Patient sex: M
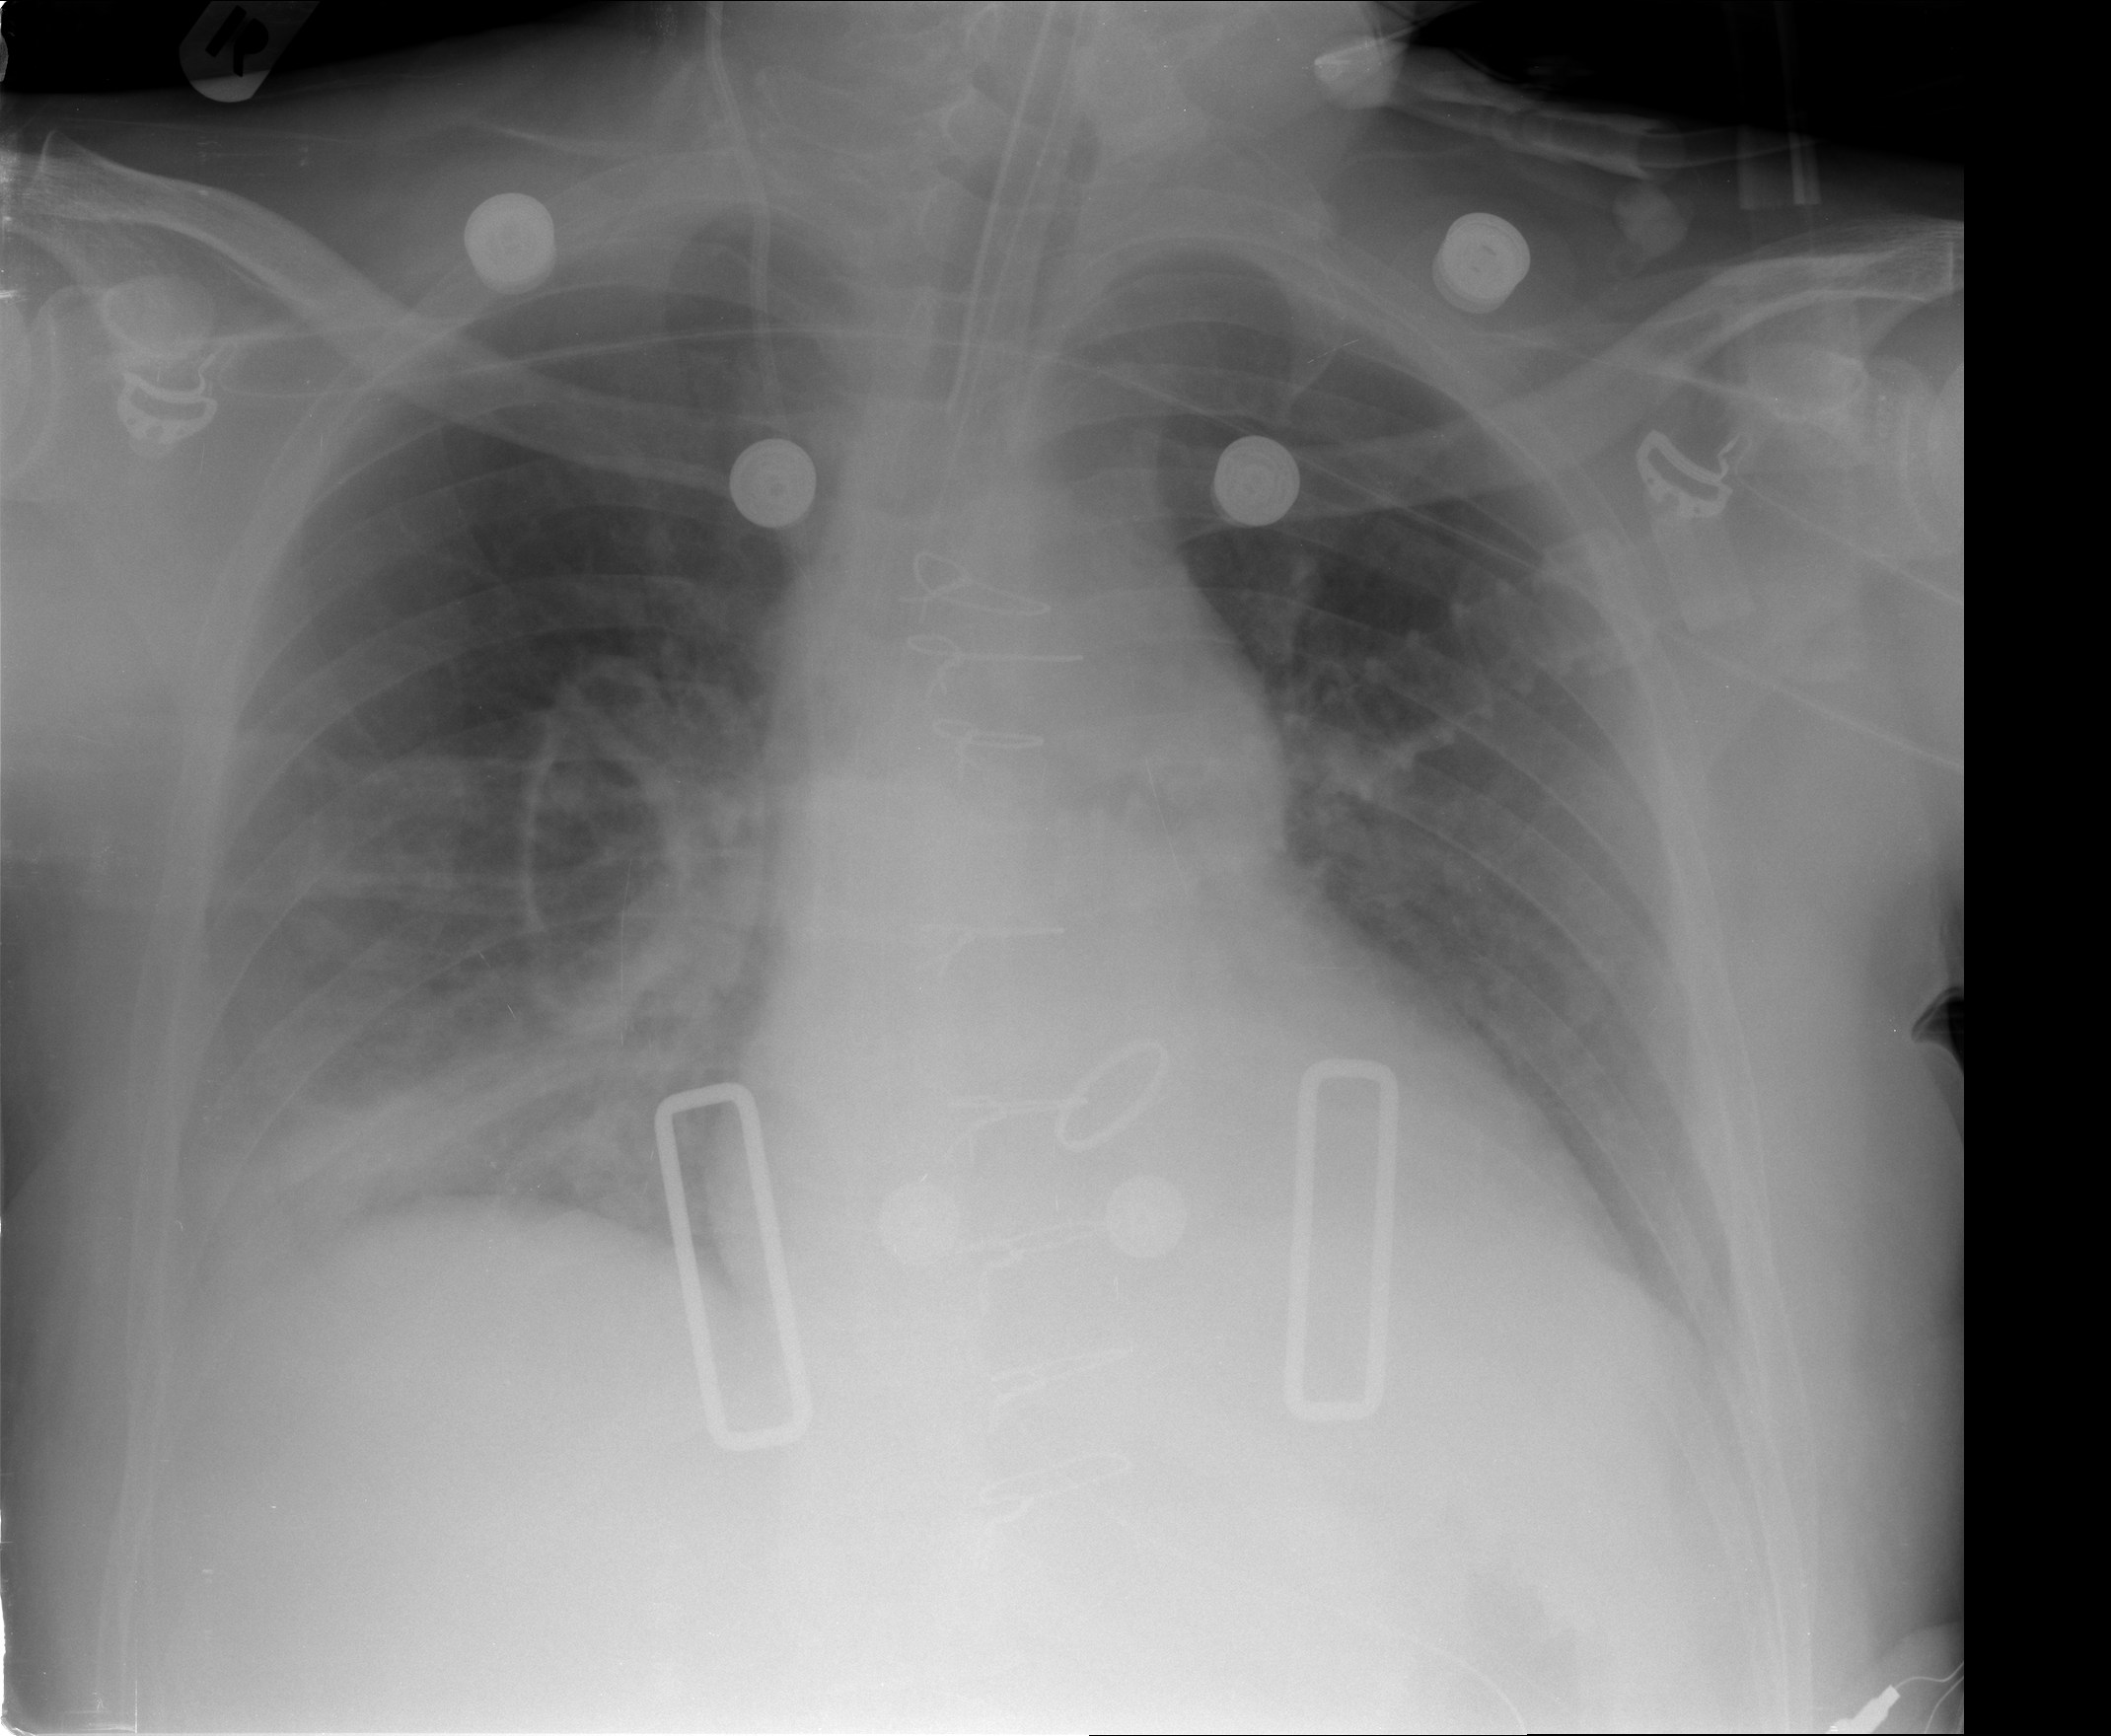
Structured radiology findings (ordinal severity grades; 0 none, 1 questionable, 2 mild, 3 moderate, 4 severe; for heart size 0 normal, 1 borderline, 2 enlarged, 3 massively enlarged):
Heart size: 2
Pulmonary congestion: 0
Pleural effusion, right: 0
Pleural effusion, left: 0
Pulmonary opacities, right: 1
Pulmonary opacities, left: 0
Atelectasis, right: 2
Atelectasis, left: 0